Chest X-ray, PA view. Patient: 20 years old, sex M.
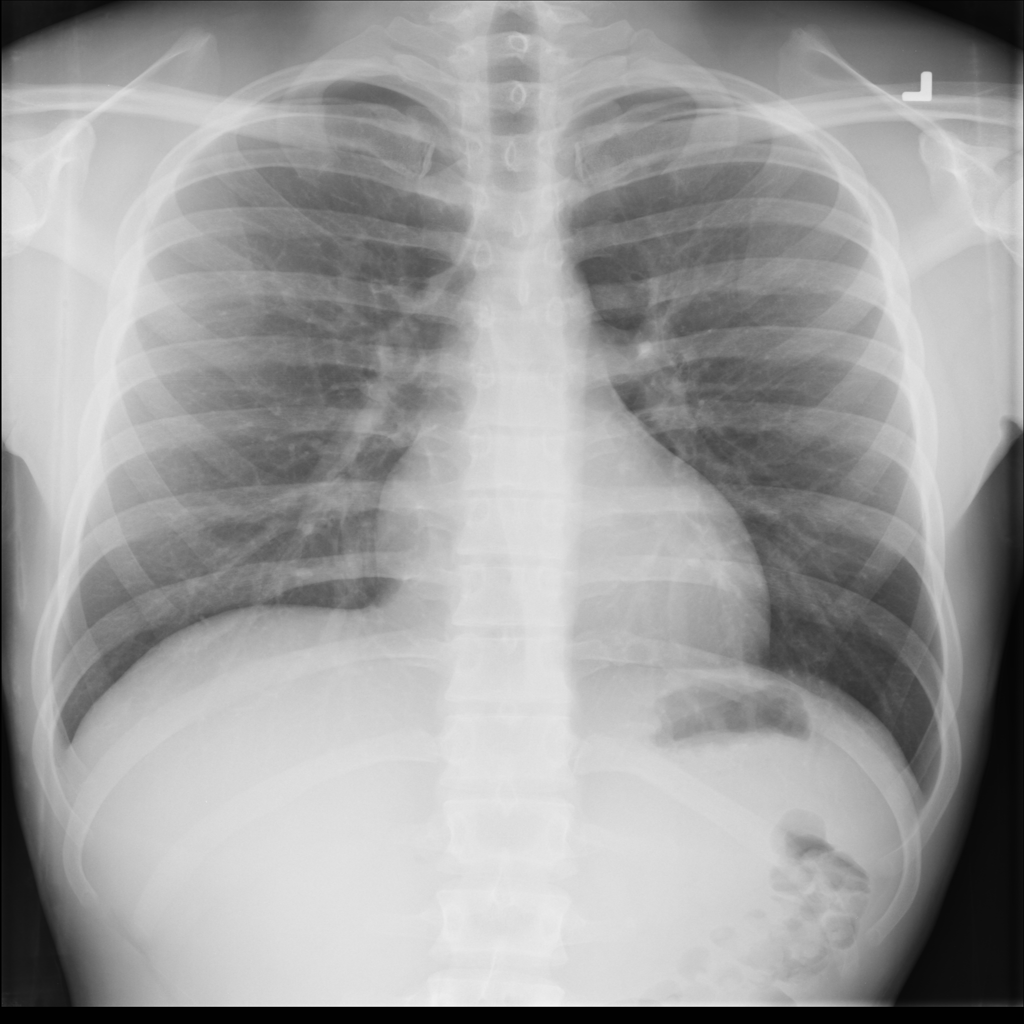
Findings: No Finding